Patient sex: M
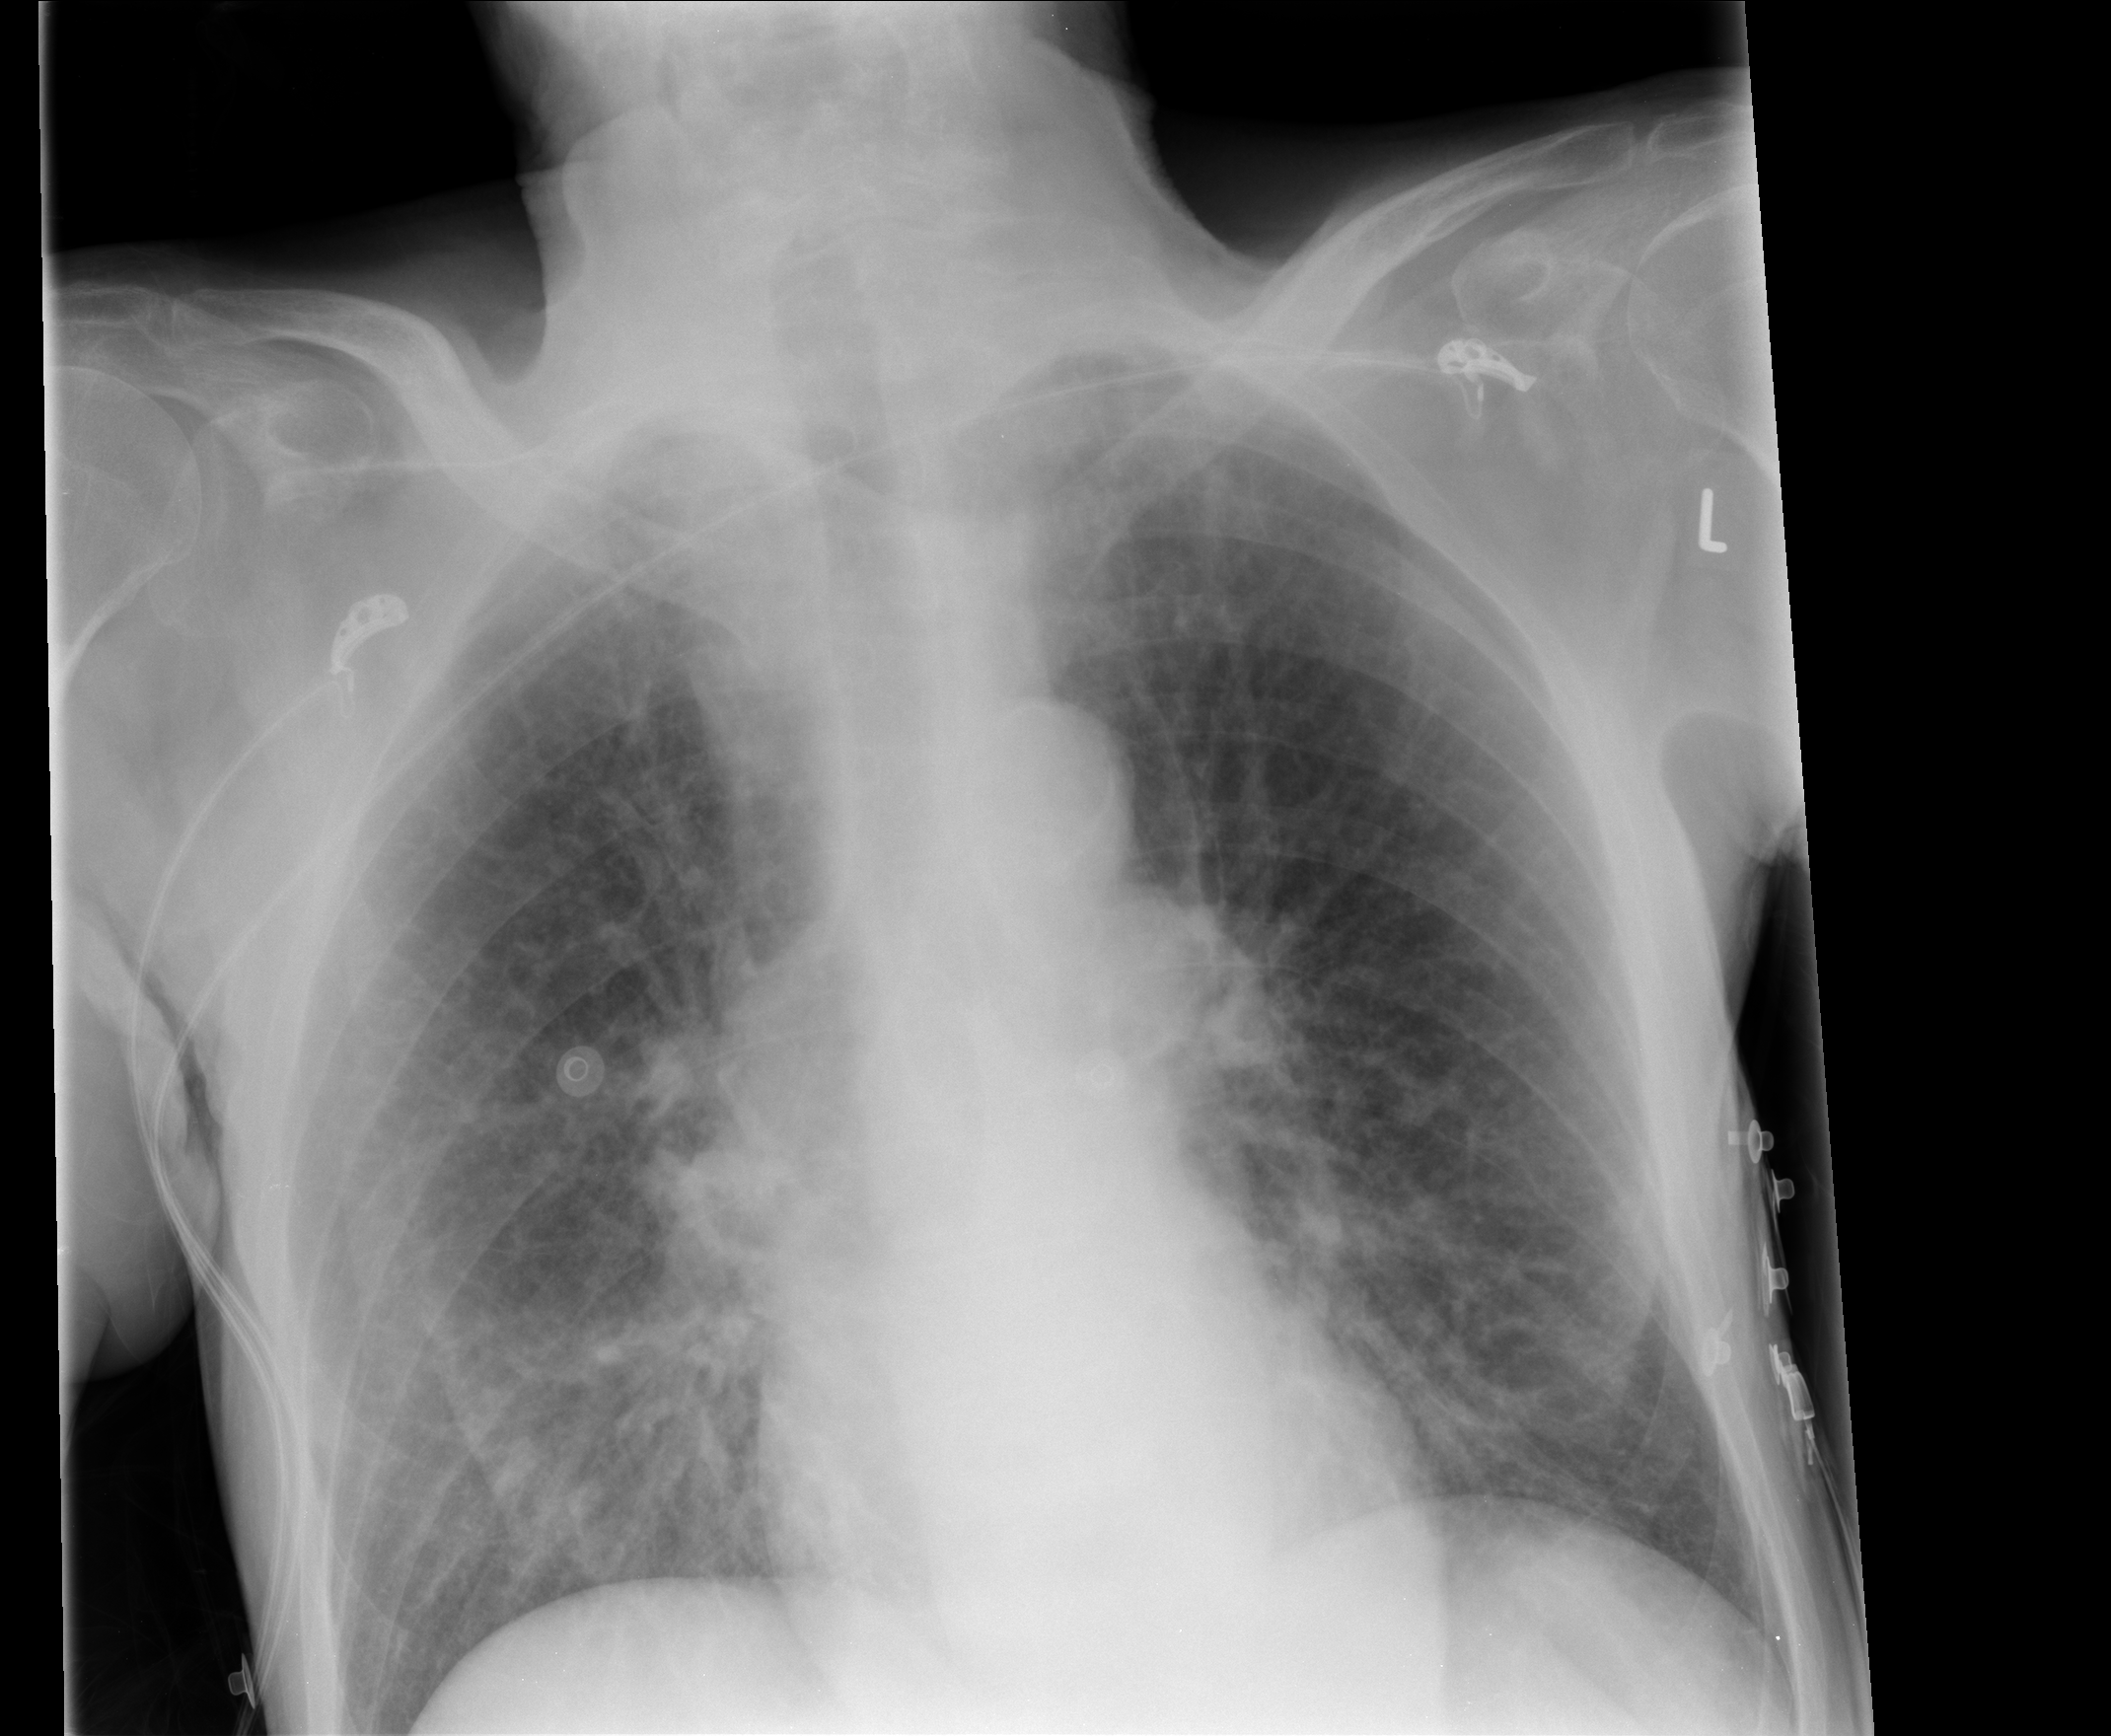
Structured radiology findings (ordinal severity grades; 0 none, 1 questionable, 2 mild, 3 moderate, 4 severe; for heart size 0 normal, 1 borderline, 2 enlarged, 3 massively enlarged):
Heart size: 0
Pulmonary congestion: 2
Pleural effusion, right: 0
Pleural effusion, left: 0
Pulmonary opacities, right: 0
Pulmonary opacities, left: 0
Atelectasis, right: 2
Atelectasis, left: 0